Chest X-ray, PA view. Patient: 43 years old, sex F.
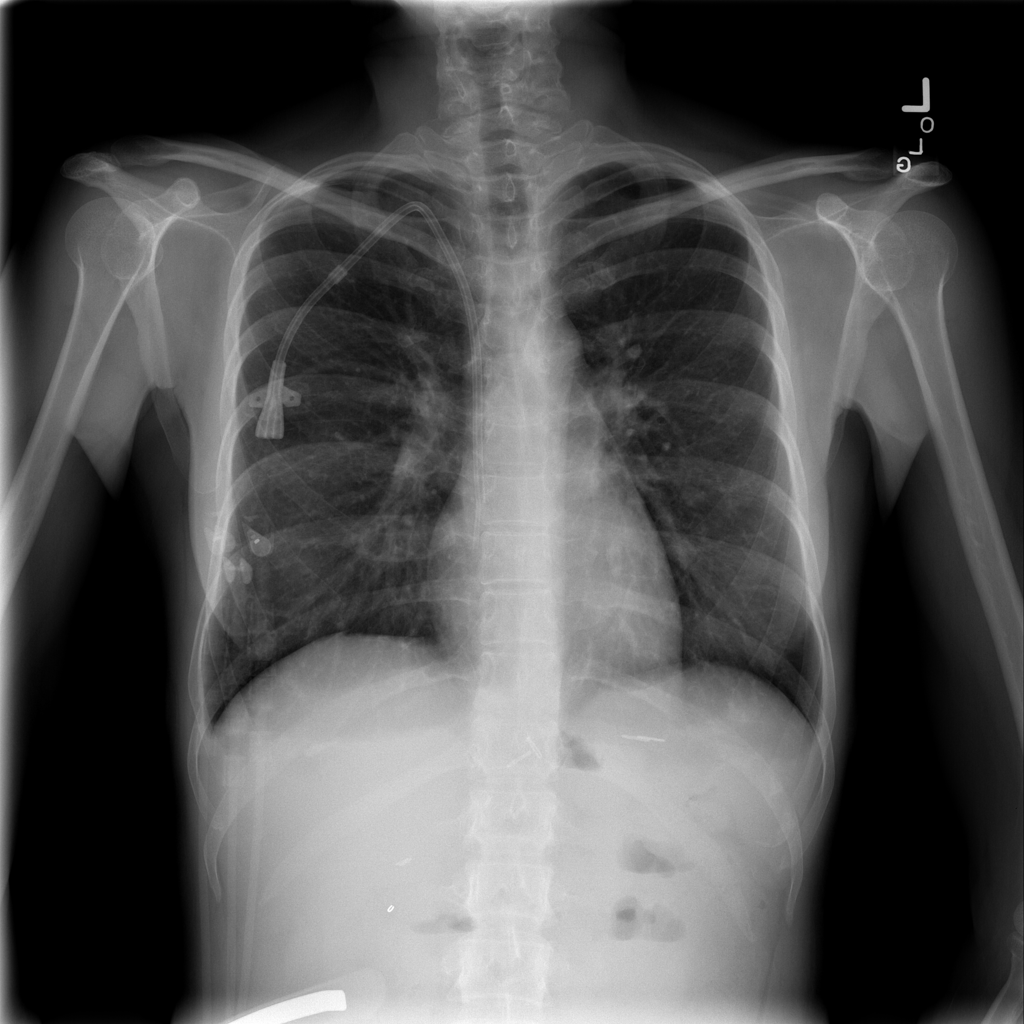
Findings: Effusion